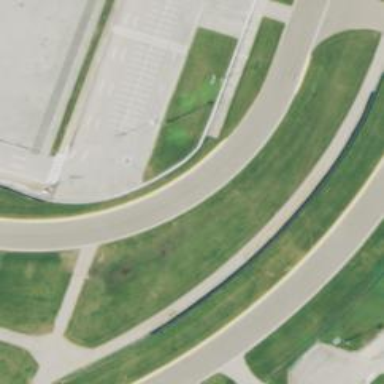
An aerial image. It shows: Asphalt raceway designed for motor sports.